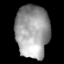
Tissue: lung
Cell type: Epithelial cells
Senescence score: 0.1962
Nuclear area (px): 1743
Mean DAPI intensity: 156.505